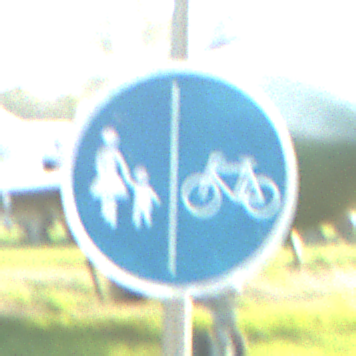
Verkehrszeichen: GetrennterRadUndGehwegRadwegRechts
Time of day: SunriseSunset
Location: Outdoor (Special)
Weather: Clear
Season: NotSpecified
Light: Natural